Question: I'm currently trying to add an search function to something.
Everything is working just fine. The only Problem I have is that I want some hidden values that it searches for, these are in a different Database. I've got it to select, but it doesn't output correctly (See Screenshots below)
So there is an Customers Database, which have their First Name,last name and birthdate in. With that i select the "EK-Number" From the Contracts, The EK-Number is an unique ID Witch tells me what vehicle he bought. With That EK-Number I go to the Vehicle list and let him select the specific Vehicle. The only Problem I have is that he doesn't select the specific Vehicle from the Customer.

Translations:
Kunden - Customers
Fahrzeugverkauf - Vehicle database
Kaufvertrage Contracts
My PHP Code (Don't cry please, I know its bad at first point, but it's just for testing at the moment) :
'''
<table id="table" class="table table-striped">
<?php
// Create connection
$conn = new mysqli($servername, $username, $password, $dbname);
// Check connection
if ($conn->connect_error) {
die("Connection failed: " . $conn->connect_error);
}
$sql = "SELECT * FROM 'Kunden'";
$result = $conn->query($sql);
if ($result->num_rows > 0) {
echo "<tr><th>Nachname</th><th>Vorname</th><th>Geburtsdatum</th><th>Strasse</th><th>PLZ</th><th>ORT</th><th>E-Mail</th><th>Tel-NR</th><th>Bearbeiten</th></tr>";
// output data of each row
while($row = $result->fetch_assoc()) {
$vorname = $row["Vorname"];
$nachname = $row["Nachname"];
$geb = $row["GebDatum"];
echo "<tr><td>" . $row["Nachname"]. "</td> <td>" . $row["Vorname"]. "</td><td>" . $row["GebDatum"]. "</td><td>" . $row["Strasse"]. "</td><td>" . $row["PLZ"]. "</td><td>" . $row["Ort"]. "</td><td>" . $row["EMail"]. "</td><td>" . $row["TelNr"]. "</td><td><a href='kunden_bearbeiten.php?id=$row[KdNr]&nachname=$row[Nachname]&vorname=$row[Vorname]&geb=$row[GebDatum]&strasse=$row[Strasse]&plz=$row[PLZ]&ort=$row[Ort]&mail=$row[EMail]&Notizen=$row[Notizen]&telnr=$row[TelNr]&vk=$row[VKNR]'>Bearbeiten</a></td></tr>";
}
echo "</table>";
} else {
echo "0 results";
}
?>
</center>
<?php
$conn = new mysqli($servername, $username, $password, $dbname);
$sql = "SELECT * FROM 'kaufvertraege' WHERE Vorname = '$vorname' and Nachname = '$nachname' and Geb = '$geb'";
$result = $conn->query($sql);
if ($result->num_rows > 0) {
// output data of each row
while($row = $result->fetch_assoc()) {
$eknr = $row["EkNr"];
}
}
?>
<table class="table table-striped">
<?php
$conn = new mysqli($servername, $username, $password, $dbname);
$sql = "SELECT * FROM 'Fahrzeugverkauf' WHERE EKNR = $eknr";
$result = $conn->query($sql);
if ($result->num_rows > 0) {
echo "<tr><th>EK-NR</th><th>VK-Nummer</th><th>EK-Datum</th><th>RG-Nummer</th><th>Marke</th><th>Modell</th><th>Farbe</th><th>EZ</th><th>Motor-Nummer</th><th>FIN</th><th>KM</th><th>VK</th><th>EK-Brutto</th><th>EK-Netto</th><th>VK-Datum</th><th>Bearbeiten</th></tr>";
// output data of each row
while($row = $result->fetch_assoc()) {
echo "<tr><td>" .$row["EKNR"]. "</td><td>" .$row["VKNummer"]. "</td><td>" . $row["EKDatum"]. "</td> <td>" . $row["RGNummer"]. "</td><td>" . $row["Marke"]. "</td><td>" . $row["Modell"]. "</td><td>" . $row["Farbe"]. "</td><td>" . $row["EZ"]. "</td><td>" . $row["MotorNr"]. "</td><td>" . $row["FIN"]. "</td><td>" . $row["KM"]. "</td><td>" . $row["VK"]. "</td><td>" . $row["EKBrutto"]. "</td><td>" . $row["EKNetto"]. "</td><td>" . $row["VKDatum"]."</td><td><a href='fahrzeuge_bearbeiten.php?id=$row[EKNR]'>link</a></td></tr>";
$sql = "SELECT * FROM 'Kunden'";
$result = $conn->query($sql);
if ($result->num_rows > 0) {
echo "<tr><th>Nachname</th><th>Vorname</th><th>Geburtsdatum</th><th>Strasse</th><th>PLZ</th><th>ORT</th><th>E-Mail</th><th>Tel-NR</th><th>Bearbeiten</th></tr>";
// output data of each row
while($vk = $result->fetch_assoc()) {
$vorname = $row["Vorname"];
$nachname = $row["Nachname"];
$geb = $row["GebDatum"];
echo "<tr><td>" . $vk["Nachname"]. "</td> <td>" . $vk["Vorname"]. "</td><td>" . $vk["GebDatum"]. "</td><td>" . $row["Marke"]. "</td><td>" . $vk["PLZ"]. "</td><td>" . $vk["Ort"]. "</td><td>" . $row["EMail"]. "</td><td>" . $row["TelNr"]. "</td><td><a href='kunden_bearbeiten.php?id=$row[KdNr]&nachname=$row[Nachname]&vorname=$row[Vorname]&geb=$row[GebDatum]&strasse=$row[Strasse]&plz=$row[PLZ]&ort=$row[Ort]&mail=$row[EMail]&Notizen=$row[Notizen]&telnr=$row[TelNr]&vk=$row[VKNR]'>Bearbeiten</a></td></tr>";
}
echo "</table>";
} else {
echo "0 results";
}
}
}
'''
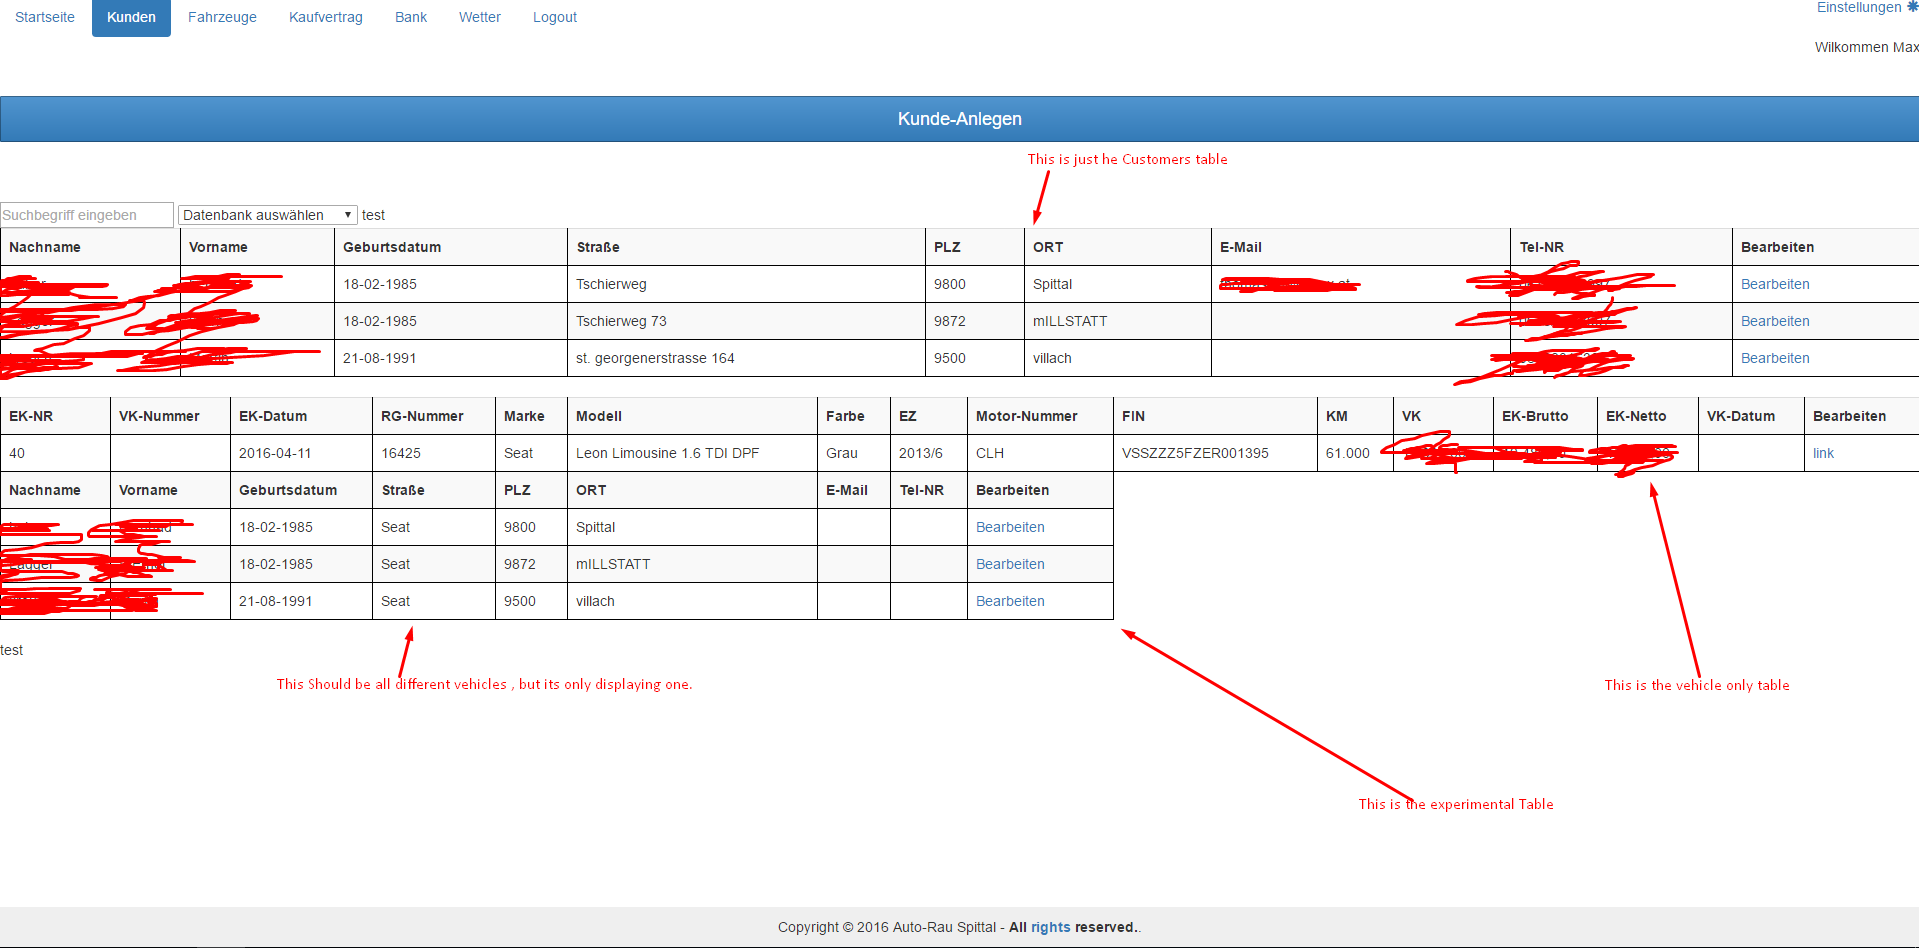
Answer: Yes, because you are looping through the 'Kunden' table for a second time, but you are referencing '$row['Marke']', which somes from the 'Fahrzeugverkauf' table. I think you need to either correct the variable ('$row' -> '$vk') or build a better MySQLi query, using 'JOIN'